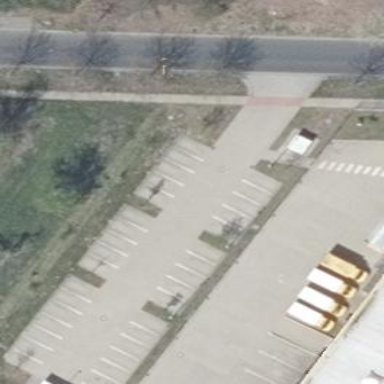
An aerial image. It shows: Parking area with surface.